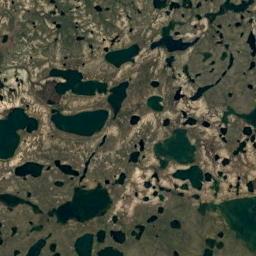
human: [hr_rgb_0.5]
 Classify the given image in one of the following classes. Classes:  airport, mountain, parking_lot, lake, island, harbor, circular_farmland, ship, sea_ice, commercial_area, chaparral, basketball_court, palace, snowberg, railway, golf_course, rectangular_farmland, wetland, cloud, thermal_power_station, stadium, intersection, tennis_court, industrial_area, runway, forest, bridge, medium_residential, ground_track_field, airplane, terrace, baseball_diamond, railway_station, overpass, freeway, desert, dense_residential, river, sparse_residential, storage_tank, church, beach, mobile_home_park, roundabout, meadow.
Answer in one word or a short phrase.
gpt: wetland